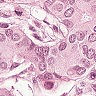
Metastatic tissue present: yes